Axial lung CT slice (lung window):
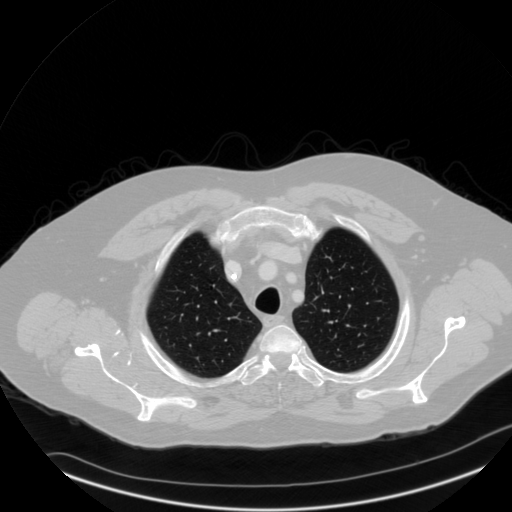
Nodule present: no